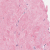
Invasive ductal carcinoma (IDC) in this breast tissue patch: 0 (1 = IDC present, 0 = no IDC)